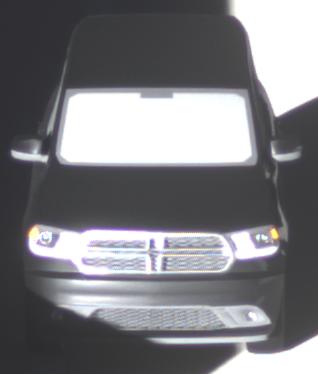
Make: Dodge
Model: Durango
Detailed model: Gen. 3
Model produced from: 2010
Doors: 5
Color: black
Road condition: dry road
Daytime: sunrise or sunset
Contrast: high contrast